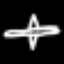
Label: airplane